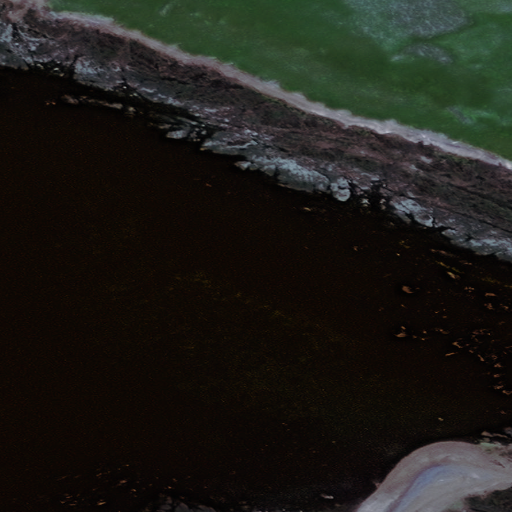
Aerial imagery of island in Alaska named Peterson Island containing only unknown